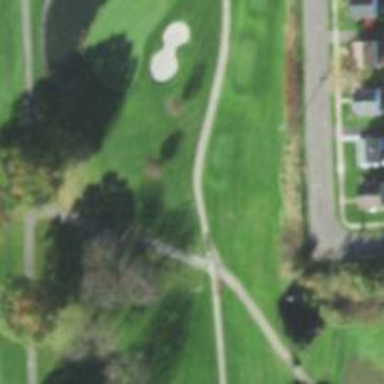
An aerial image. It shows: Path for both roads and golfers.